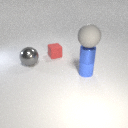
small blue rubber cylinder below large gray rubber sphere